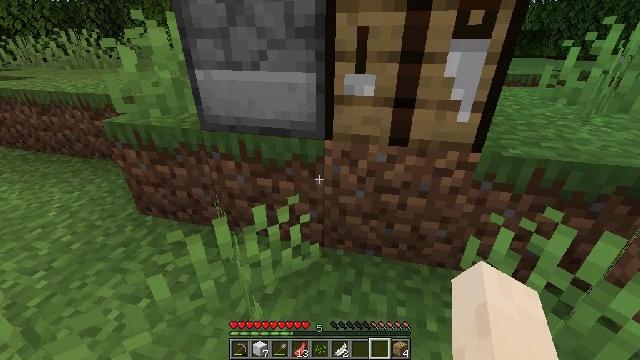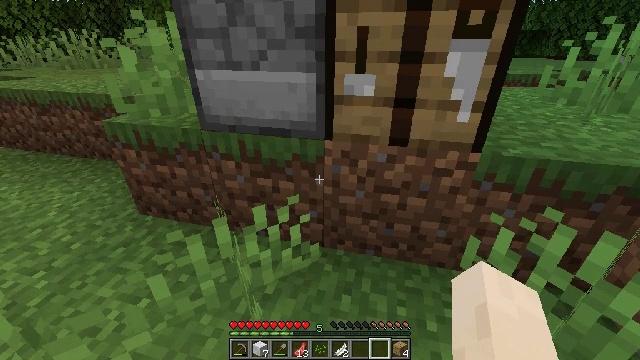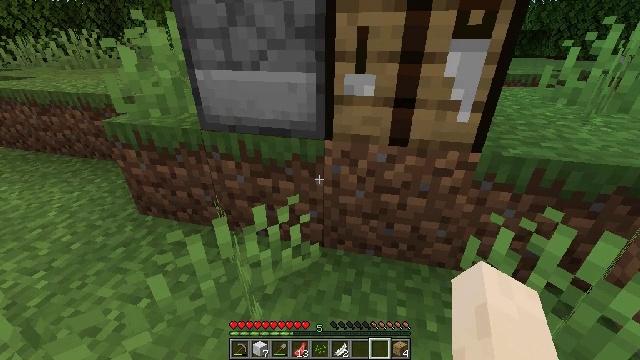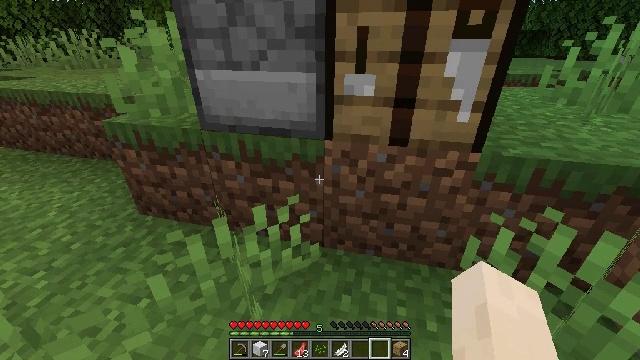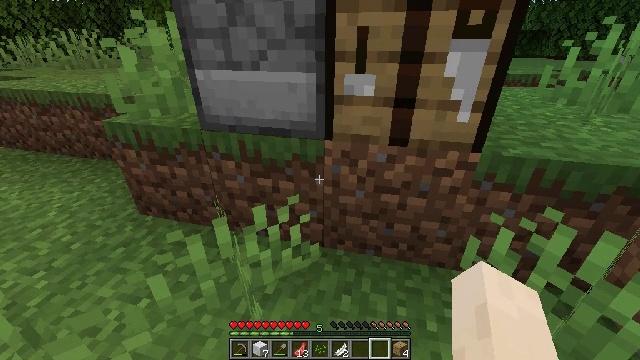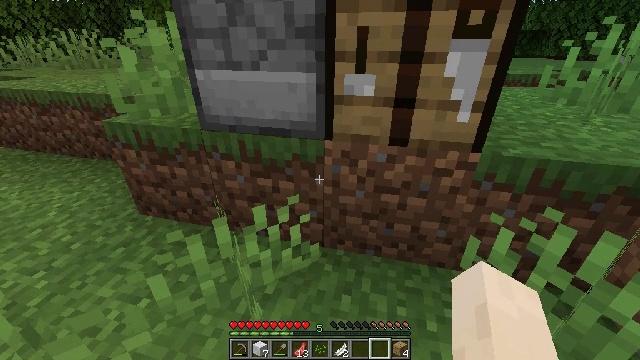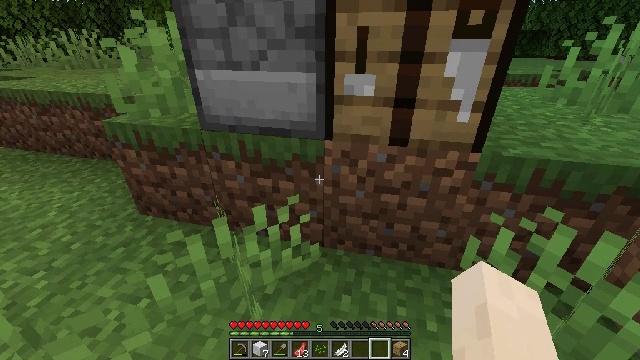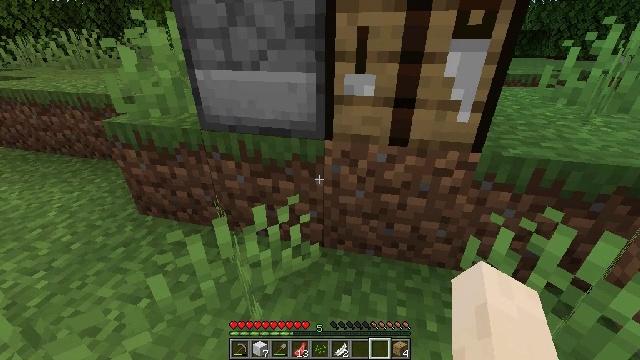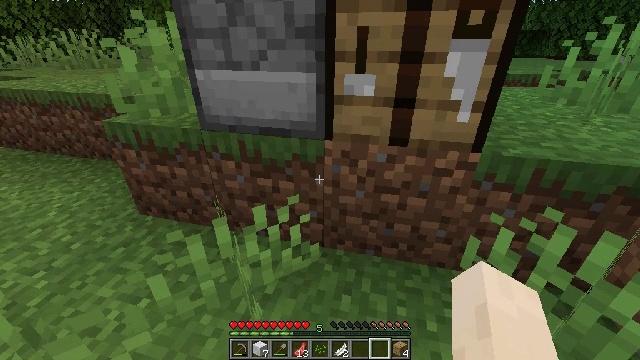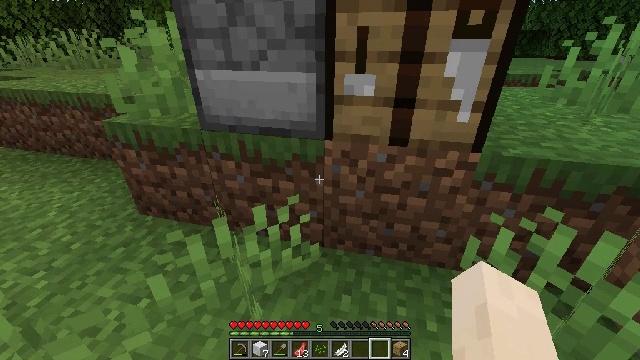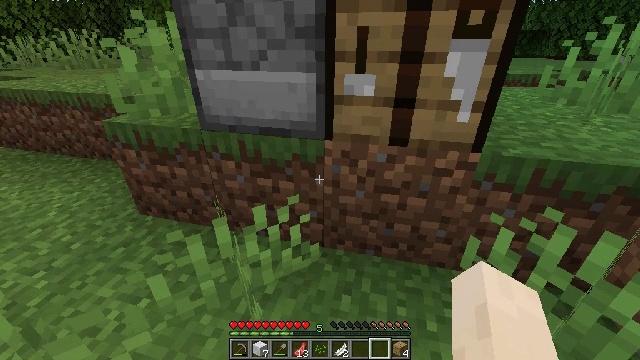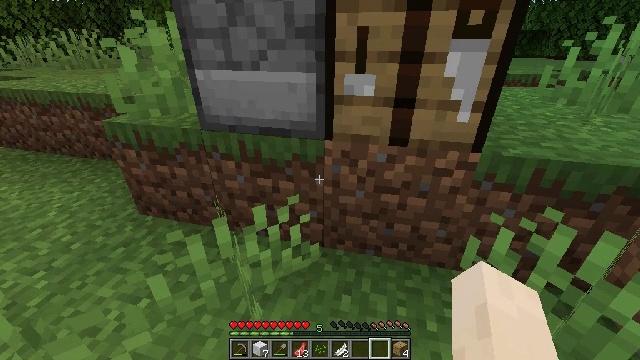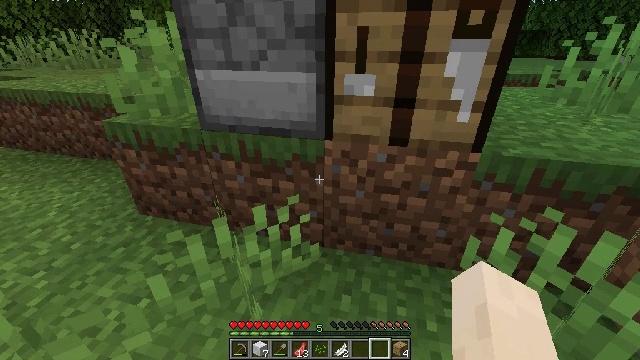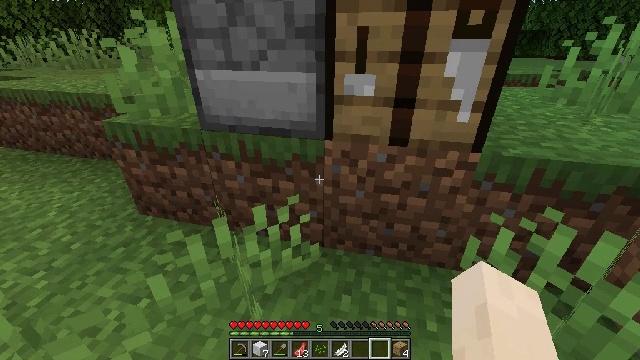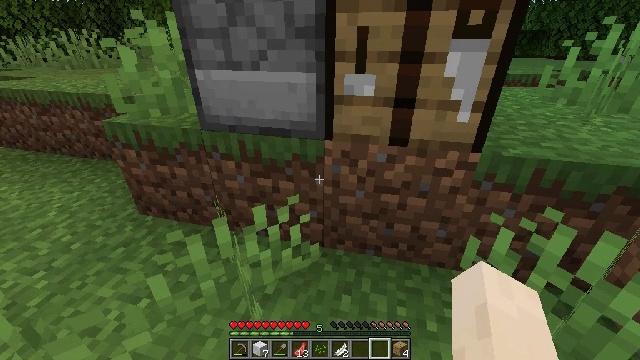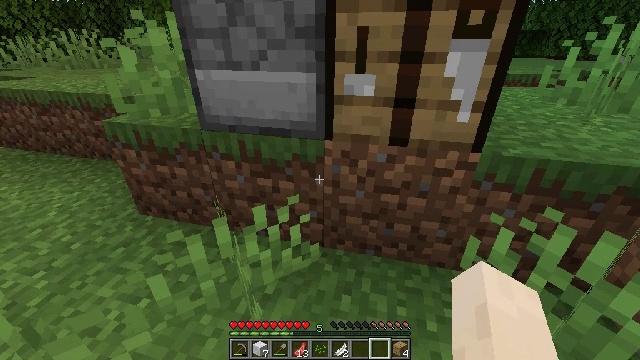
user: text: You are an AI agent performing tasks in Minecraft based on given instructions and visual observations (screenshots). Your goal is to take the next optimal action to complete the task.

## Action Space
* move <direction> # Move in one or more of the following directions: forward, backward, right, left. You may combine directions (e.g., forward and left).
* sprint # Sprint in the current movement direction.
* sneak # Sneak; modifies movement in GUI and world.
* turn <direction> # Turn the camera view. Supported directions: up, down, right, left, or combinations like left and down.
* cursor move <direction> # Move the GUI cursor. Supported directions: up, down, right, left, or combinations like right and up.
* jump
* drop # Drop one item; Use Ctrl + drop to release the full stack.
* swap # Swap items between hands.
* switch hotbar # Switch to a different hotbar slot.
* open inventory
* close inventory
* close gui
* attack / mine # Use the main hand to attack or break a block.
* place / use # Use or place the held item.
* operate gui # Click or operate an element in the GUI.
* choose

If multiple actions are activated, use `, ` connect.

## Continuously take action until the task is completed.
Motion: motion action
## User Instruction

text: craft item air
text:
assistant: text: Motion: no_op
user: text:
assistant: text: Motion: no_op
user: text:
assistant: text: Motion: no_op
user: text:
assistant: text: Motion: no_op
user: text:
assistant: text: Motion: no_op
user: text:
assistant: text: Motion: no_op
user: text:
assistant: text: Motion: no_op
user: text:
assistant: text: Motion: no_op
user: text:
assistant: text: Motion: no_op
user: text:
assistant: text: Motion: no_op
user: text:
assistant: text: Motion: no_op
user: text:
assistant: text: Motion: no_op
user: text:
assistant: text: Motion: no_op
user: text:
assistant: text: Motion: no_op
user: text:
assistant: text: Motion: no_op
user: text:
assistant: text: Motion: no_op
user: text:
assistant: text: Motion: no_op
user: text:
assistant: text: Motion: no_op
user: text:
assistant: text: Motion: no_op
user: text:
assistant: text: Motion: no_op
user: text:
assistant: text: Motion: no_op
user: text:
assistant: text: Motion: no_op
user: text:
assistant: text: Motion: no_op
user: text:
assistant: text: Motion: no_op
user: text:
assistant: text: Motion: no_op
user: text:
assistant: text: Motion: no_op
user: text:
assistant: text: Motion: no_op
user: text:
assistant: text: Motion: no_op
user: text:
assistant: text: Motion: no_op
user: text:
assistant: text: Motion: no_op